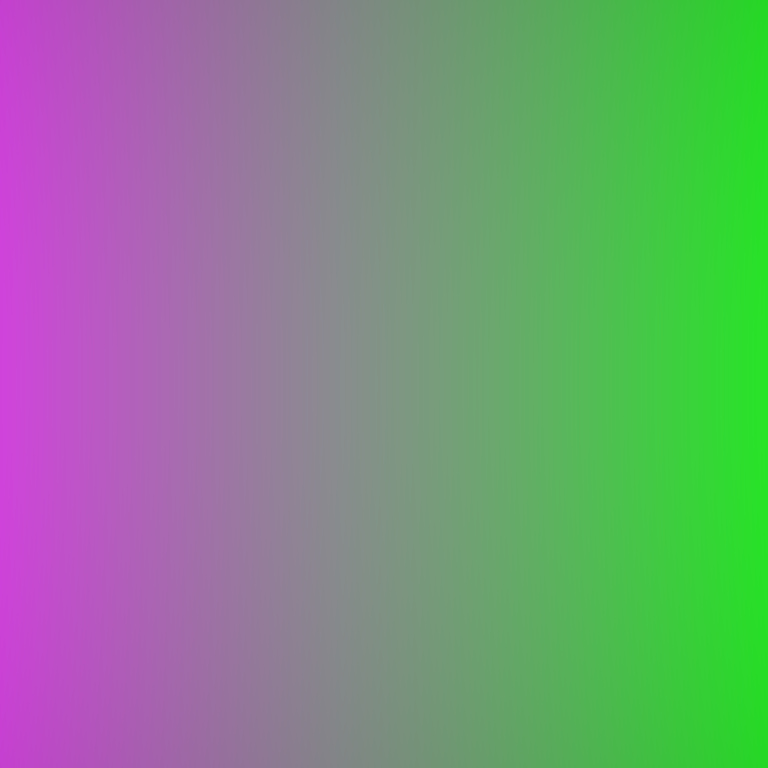
Abstract light effect, smooth gradient from violet to green, calm atmosphere, soft blend, no room, no furniture, no objects.